Field crop: maize
Growth stage: 2
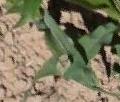
Species: maize